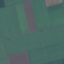
Land use / land cover: AnnualCrop